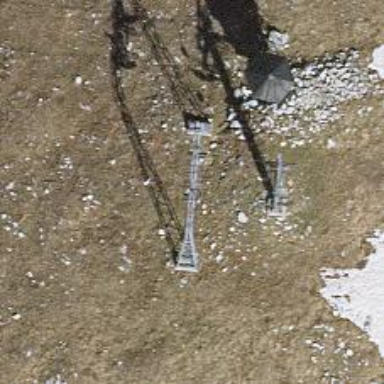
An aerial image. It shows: Pylon for aerialway.